Question: I'm trying to import the cocoalibspotify into my Xcode project. <URL>
However I am completly lost to what files need to be imported and how. I'm still a beginner and the sparse info on the spotify website doesn't really help me. I did manage to run the Simple Player sample project though and I tried looking at what files are imported. But I didn't get very far with this.
I tried importing the following files that come with the zip by dragging these into my project:
- - - - -
after doing that however, my project simply won't compile anymore.
I'm getting all kinds of errors. I'm guessing these are related to setting the wrong target???

the website does mention a couple more instructions for iOS when you scroll down on the page <URL>
I did manage to import the frameworks but the other stuff is beyond me.
So if anyone is willing to guide me through this, that would be great!
---
EDIT:
I think I'm getting closer. I've created a ".a" file by opening the "CocoaLibSpotify iOS Library.xcodeproj " and making a build. then I import the resulting libCocoaLibSpotify.a file and also a folder called "include" which has a lot of header files.
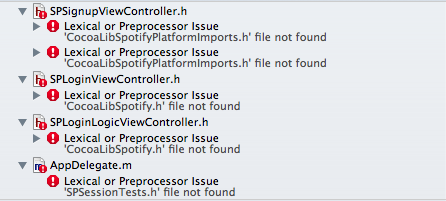
Answer: You need to include the 'CocoaLibSpotify iOS Library.xcodeproj' file in your project.
Once you've done that, make sure CocoaLibSpotify is added in the "Target Dependencies" and "Link Binary with Libraries" build phases of your project by clicking the '+' button in each of those phases and choosing it from the list.
Other than that, make sure you closely follow the instructions in the "Building - iOS" section of CocoaLibSpotify's README.markdown file and you'll be set.